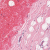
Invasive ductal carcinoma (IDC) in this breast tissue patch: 0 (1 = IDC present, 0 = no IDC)